Question: I'm trying to make a nice visual effect so the user can actual see that an element was been added to the waiting list.
Moved from the lovely Apple OS effects in several application like iMovie when you swap the library with the video history I'm trying to do a simple movement from a div element... but this turned out to be a little hard.
will be, does anyone know any library to do the same in a simpler/nicer way?
What I could accomplish in 5 minutes was this:
> <URL>
edit link: <URL>
is so smoothly shrink the '.hero-unit' div and make it like it's been added to the
after this first 5 minutes I could see that this would be turn out nice if I started to code an endless 'animate' calls... not a good practice.
Is there any other way? transitions / animations but I'm not that familiarized with it and still don't know how I could do this...
An image to show what I'm trying to accomplish with the 'animate'

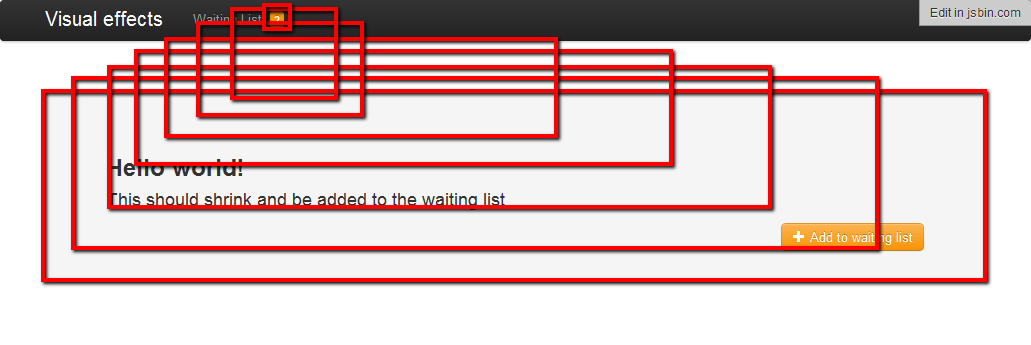
Answer: Some issues with your code:
- The 'fadeOut' callback will be called once for each element that is faded out. Your code might run more smoothly if you dropped the callback and instead set a timeout to start executing the rest of the code only once, when the animation is timed to end.- When you start your animation, you've set 'position: absolute', but your size and position of the element is still derived from its DOM position, so that it'll jump once you start animating these properties.In the timeout, try setting the start properties:'''
orig
.css({
'position':'absolute',
'width':orig.width(),
'height':orig.height(),
'left':orig.position().left,
'top':orig.position().top
});
orig.empty();
'''
- Your element currently appears below the '.waitList .label' because of its 'margin', and it appears greater than 1x1 px because of its 'padding'. Try animating these as well.
<URL>
I realized that composite styles don't animate very well. To get a smooth transition, you'd want to animate 'margin-top' and 'margin-bottom' individually, rather than just 'margin', and the same with all four 'padding' properties.
<URL>